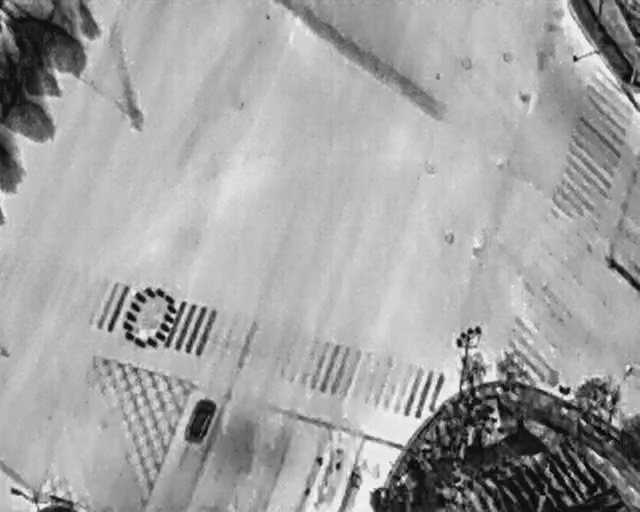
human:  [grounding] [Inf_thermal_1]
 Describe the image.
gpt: In the satellite image, there is  <ref>1 medium car </ref> <box>[[27, 80, 34, 84, 21]]</box> located at bottom.